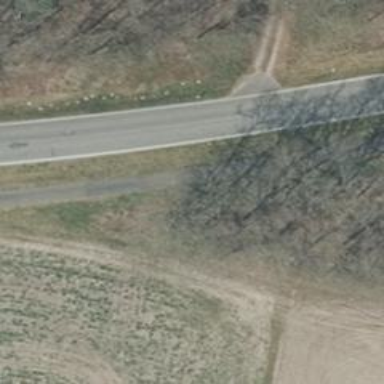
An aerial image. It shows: Asphalt road classified as tertiary.